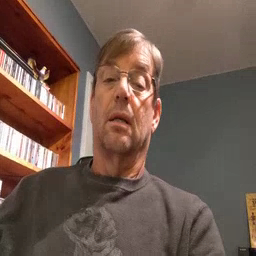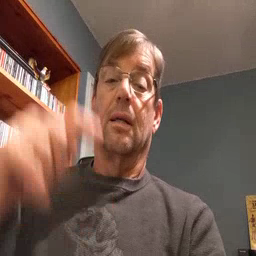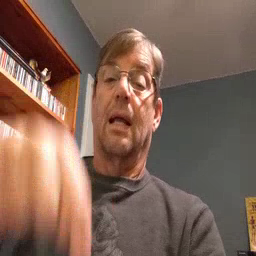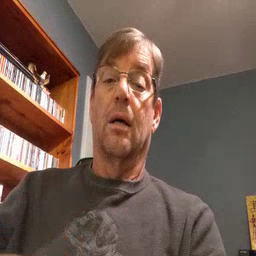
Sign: down